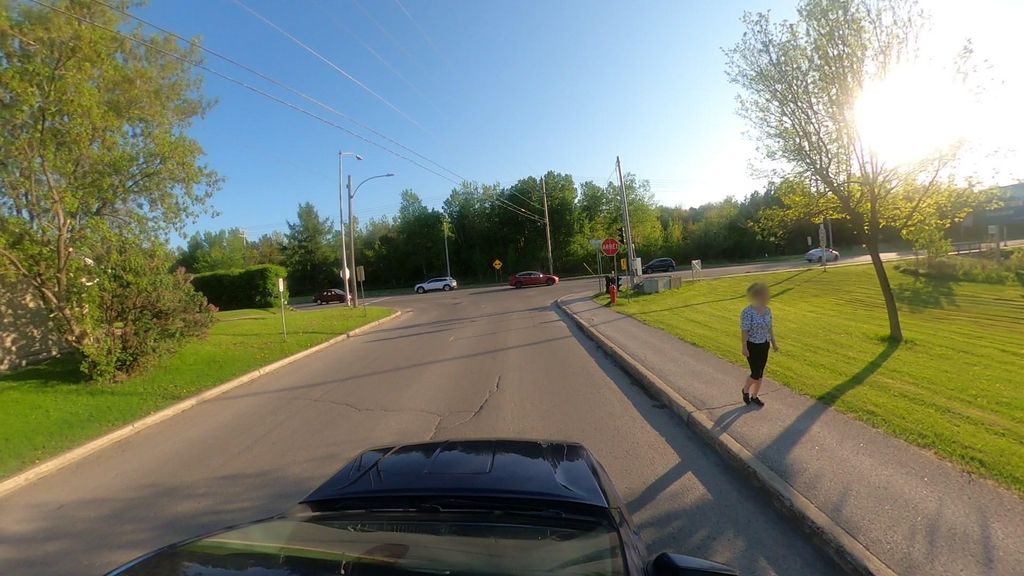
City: quebec_city